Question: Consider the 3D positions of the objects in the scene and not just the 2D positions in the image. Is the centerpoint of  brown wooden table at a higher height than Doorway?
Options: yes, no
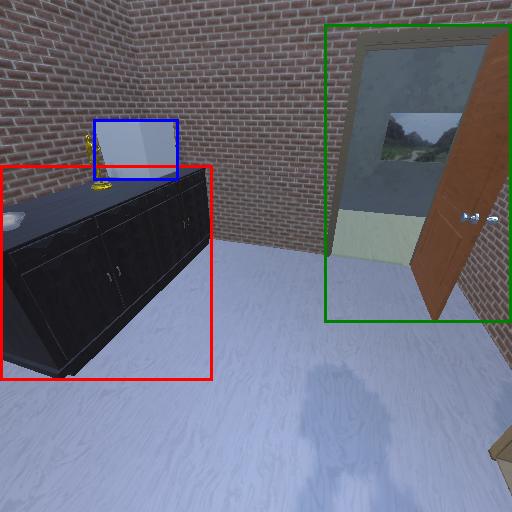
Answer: yes